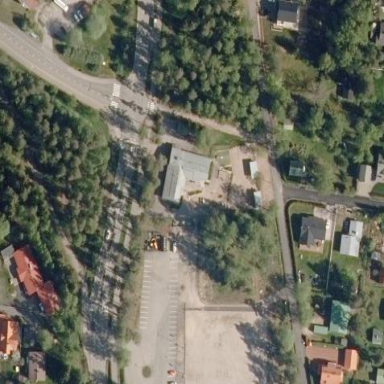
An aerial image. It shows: Kindergarten.